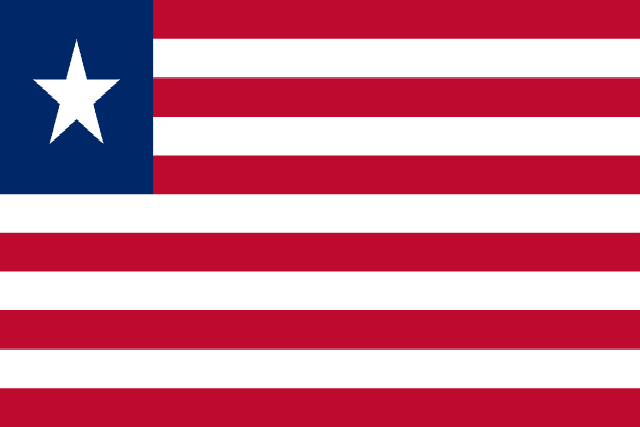
Country: Liberia
Country code: lr